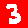
Digit: 3